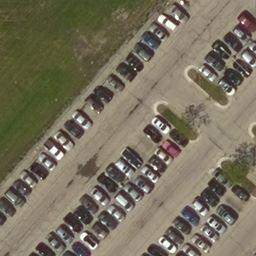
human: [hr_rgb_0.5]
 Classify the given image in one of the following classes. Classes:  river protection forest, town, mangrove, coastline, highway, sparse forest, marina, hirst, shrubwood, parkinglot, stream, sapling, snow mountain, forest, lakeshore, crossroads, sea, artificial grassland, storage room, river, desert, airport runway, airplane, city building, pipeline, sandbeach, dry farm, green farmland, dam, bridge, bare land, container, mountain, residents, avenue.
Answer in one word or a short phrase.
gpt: parkinglot